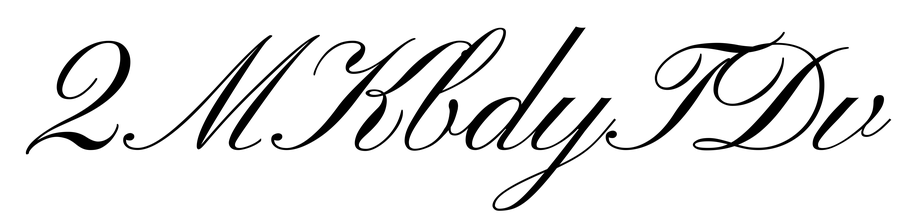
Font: PinyonScript-Regular